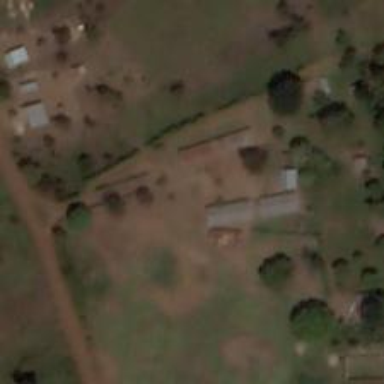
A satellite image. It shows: School.